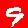
Digit: 9